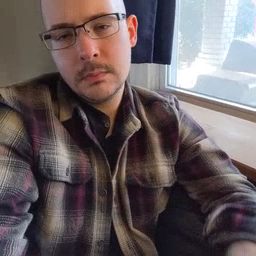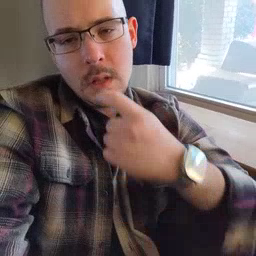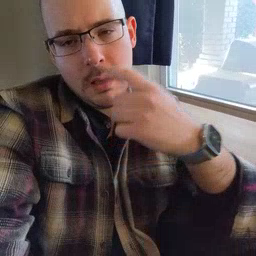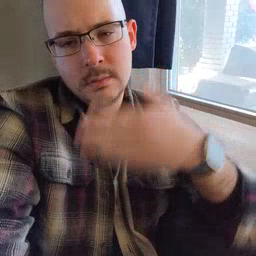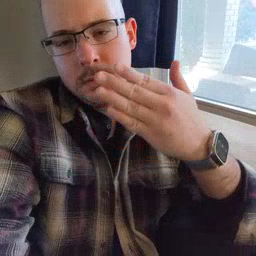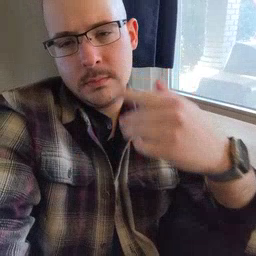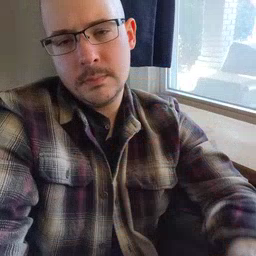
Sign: glasswindow